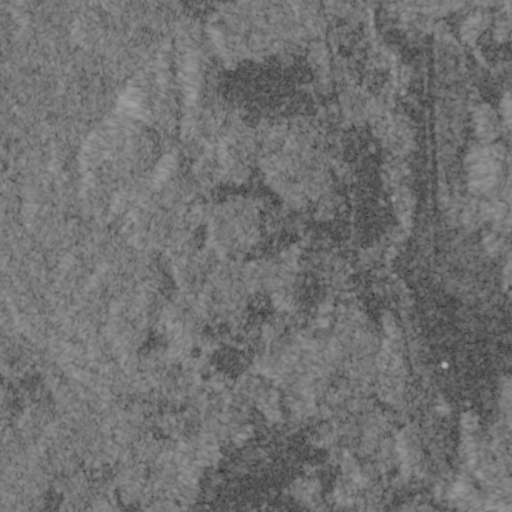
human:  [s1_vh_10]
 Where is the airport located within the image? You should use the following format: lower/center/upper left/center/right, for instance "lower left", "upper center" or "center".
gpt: The airport is located in the upper right of the image.
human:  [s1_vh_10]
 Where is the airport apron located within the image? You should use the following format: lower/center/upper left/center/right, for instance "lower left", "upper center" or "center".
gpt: The airport apron is located in the upper right of the image.
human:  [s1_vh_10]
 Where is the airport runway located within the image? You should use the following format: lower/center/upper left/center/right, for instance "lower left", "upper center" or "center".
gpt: The airport runway is located in the upper right of the image.
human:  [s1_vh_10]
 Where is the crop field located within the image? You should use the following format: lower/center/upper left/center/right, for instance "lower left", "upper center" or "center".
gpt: The crop field is located in the upper right of the image.
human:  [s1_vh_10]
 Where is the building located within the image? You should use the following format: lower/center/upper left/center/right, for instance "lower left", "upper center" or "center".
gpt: The building is located in the upper right of the image.
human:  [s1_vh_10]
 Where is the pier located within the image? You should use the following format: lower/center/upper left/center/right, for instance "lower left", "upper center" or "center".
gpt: The pier is located in the center of the image.
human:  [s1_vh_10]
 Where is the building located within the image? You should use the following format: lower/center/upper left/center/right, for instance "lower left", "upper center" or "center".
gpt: The building is located in the upper right of the image.
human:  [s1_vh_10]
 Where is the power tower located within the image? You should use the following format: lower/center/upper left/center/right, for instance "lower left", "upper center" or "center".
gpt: There is no power tower in the image.

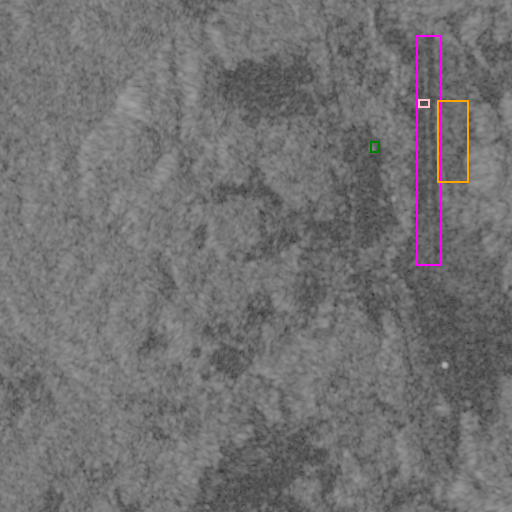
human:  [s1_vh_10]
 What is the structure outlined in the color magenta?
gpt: The structure outlined in magenta is an airport.
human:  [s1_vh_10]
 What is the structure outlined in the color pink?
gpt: The structure outlined in pink is an airport apron.
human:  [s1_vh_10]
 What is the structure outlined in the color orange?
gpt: The structure outlined in orange is a crop field.
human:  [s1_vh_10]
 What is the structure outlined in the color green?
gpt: The structure outlined in green is a building.
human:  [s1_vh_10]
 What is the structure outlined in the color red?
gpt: There is no red outline.